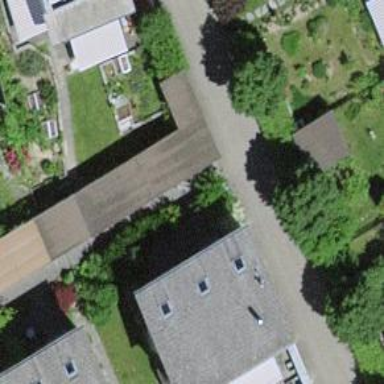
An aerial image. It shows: Asphalt road designated as living street.